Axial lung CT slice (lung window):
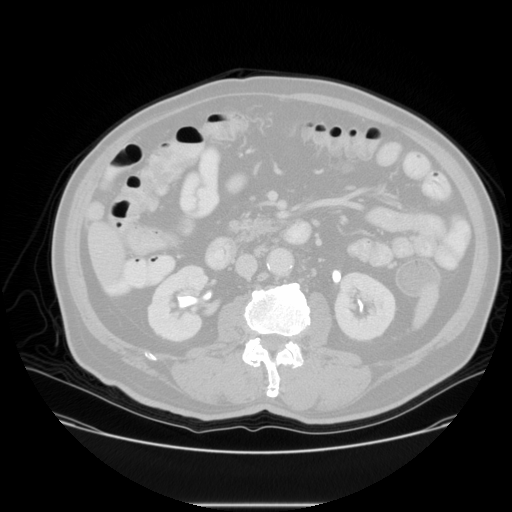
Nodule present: no